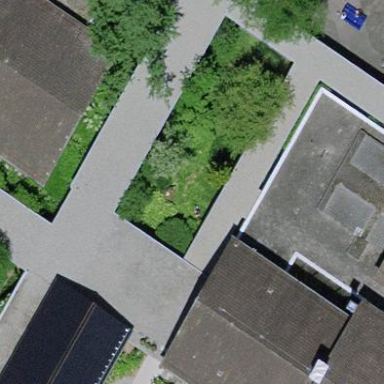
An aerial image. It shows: View of roof of building.